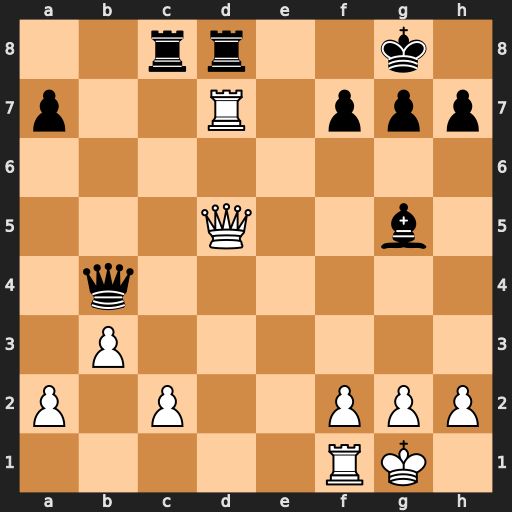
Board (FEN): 2rr2k1/p2R1ppp/8/3Q2b1/1q6/1P6/P1P2PPP/5RK1
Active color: w
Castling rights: -
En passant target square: -
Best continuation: Qxf7+ Kh8 Qxg7#